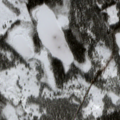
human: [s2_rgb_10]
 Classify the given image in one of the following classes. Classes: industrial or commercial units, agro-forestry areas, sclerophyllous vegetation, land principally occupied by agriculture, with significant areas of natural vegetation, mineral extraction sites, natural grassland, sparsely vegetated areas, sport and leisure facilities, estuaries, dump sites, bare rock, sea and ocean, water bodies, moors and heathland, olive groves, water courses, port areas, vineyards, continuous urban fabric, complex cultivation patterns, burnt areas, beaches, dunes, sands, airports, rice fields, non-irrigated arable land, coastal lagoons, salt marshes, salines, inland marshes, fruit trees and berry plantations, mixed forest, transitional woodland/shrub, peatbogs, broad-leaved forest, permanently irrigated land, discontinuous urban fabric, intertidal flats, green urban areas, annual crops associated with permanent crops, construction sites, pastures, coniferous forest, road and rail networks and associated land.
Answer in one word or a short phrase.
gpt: coniferous forest, transitional woodland/shrub